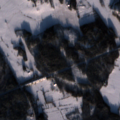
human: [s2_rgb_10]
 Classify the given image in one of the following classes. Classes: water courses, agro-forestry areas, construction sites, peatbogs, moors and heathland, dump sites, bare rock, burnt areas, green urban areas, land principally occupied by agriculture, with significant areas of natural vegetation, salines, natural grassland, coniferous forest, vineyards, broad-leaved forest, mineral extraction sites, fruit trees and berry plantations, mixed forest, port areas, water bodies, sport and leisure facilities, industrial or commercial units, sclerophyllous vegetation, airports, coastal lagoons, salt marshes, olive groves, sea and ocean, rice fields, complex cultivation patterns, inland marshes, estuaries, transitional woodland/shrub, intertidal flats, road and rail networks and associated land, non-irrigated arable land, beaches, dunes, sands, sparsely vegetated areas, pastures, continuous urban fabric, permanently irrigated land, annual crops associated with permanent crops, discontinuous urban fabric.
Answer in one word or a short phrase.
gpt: non-irrigated arable land, land principally occupied by agriculture, with significant areas of natural vegetation, coniferous forest, mixed forest